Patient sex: F
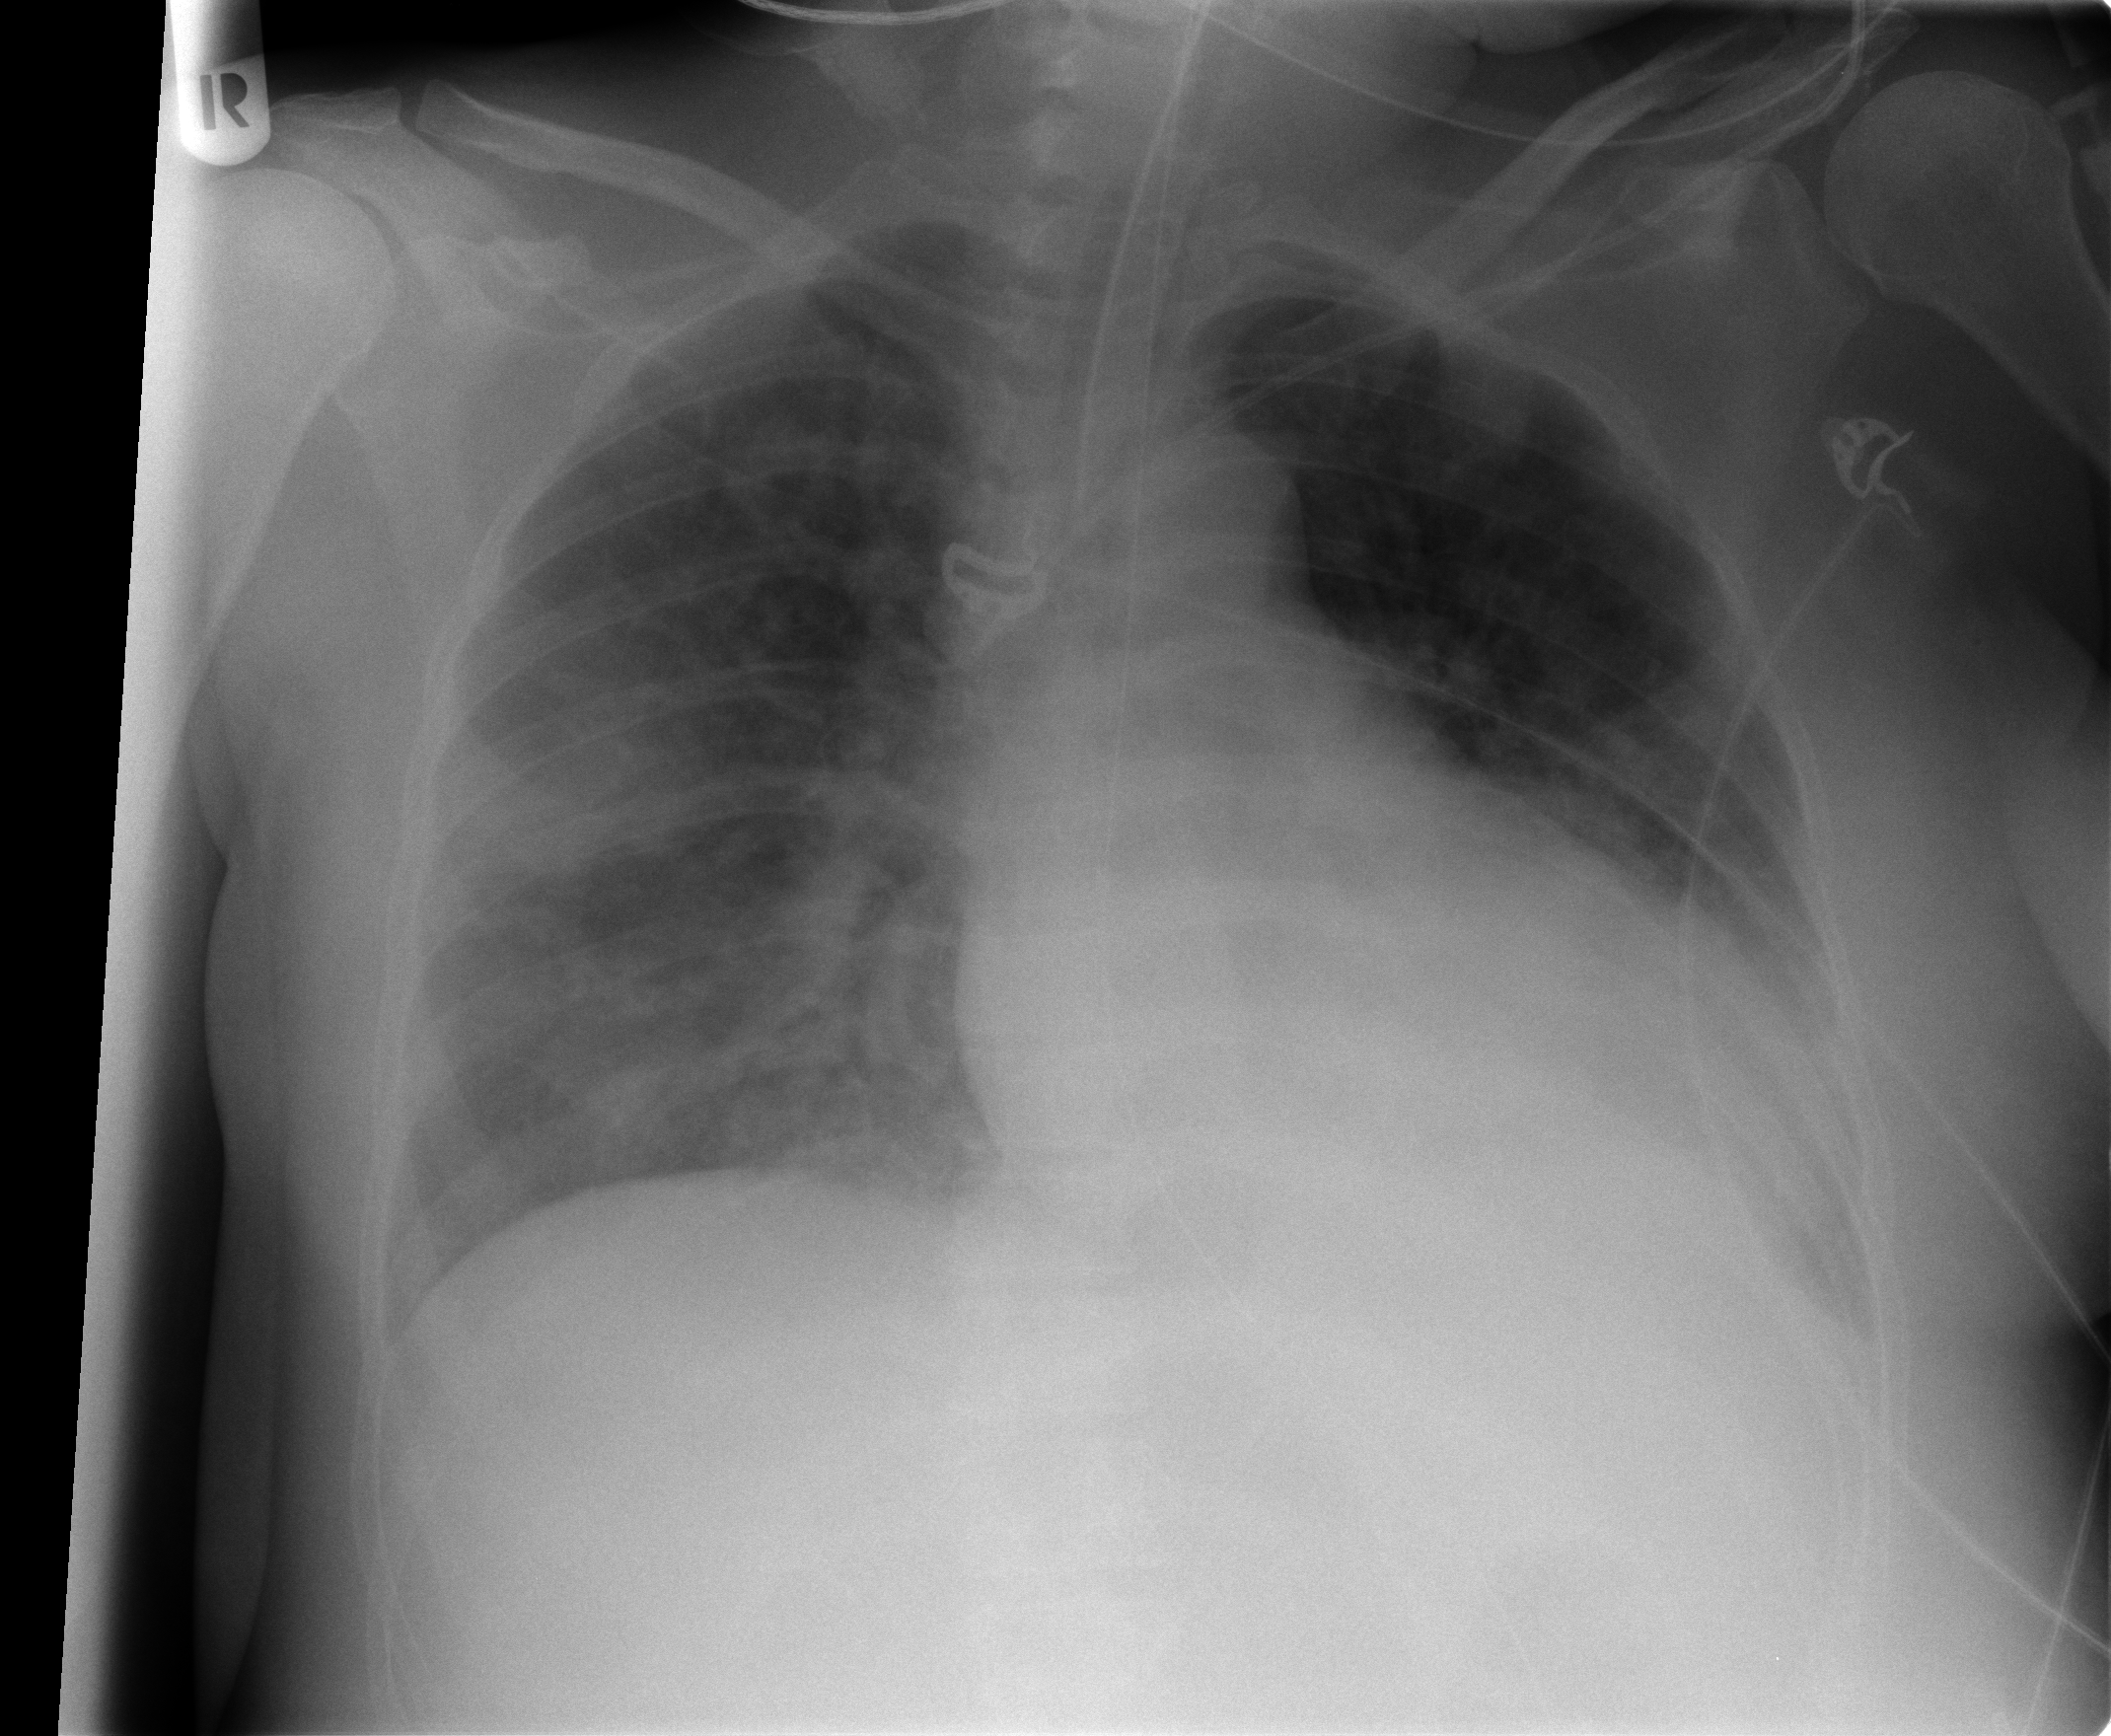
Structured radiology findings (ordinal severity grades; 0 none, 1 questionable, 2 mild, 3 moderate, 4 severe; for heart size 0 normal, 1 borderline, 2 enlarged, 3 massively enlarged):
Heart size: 0
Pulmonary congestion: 2
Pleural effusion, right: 0
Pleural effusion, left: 2
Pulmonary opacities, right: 3
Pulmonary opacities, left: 3
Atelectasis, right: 3
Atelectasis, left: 3